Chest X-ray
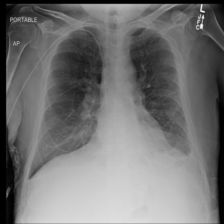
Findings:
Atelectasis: positive
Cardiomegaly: negative
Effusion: negative
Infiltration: negative
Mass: negative
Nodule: negative
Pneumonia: negative
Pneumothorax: negative
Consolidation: negative
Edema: negative
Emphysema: negative
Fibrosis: negative
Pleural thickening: negative
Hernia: negative